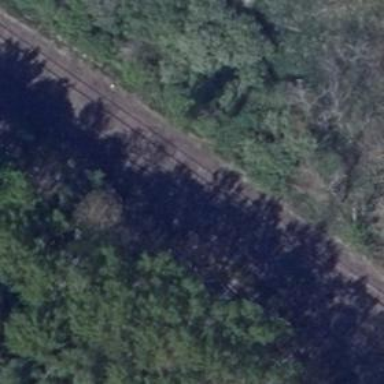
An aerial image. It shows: Abandoned railway.